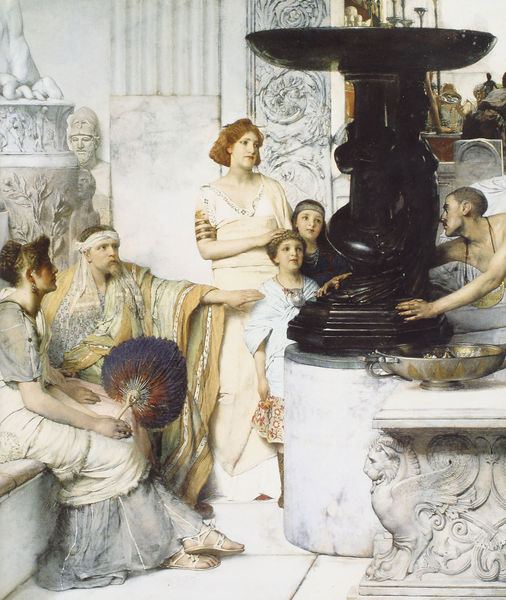
Titel: Skulpturengalerie
Künstler: Lawrence Alma-Tadema
Institution: Hanover, New Hampshire, Hood Museum of Art, Dartmouth College
Schlagwörter: blau, gemälde, mann, frauen, gelb, grün, mädchen, sitzen, damen, frau, kleider, marmor, männer, schmuck, schwarz, säule, weiss, fächer, bart, diener, federn, präsentation, schale, schüssel, silber, sockel, stein, gewand, gewänder, brunnen, kinder, skulptur, relief, bank, pilaster, jugendstil, sandalen, bronze, podest, junge, bad, sklave, griechen, sammlung, löwe, bewunderung, ägypter, wasserpfeife, armring, perikles, hamam, facher, pfaufedern, antiken sammlung